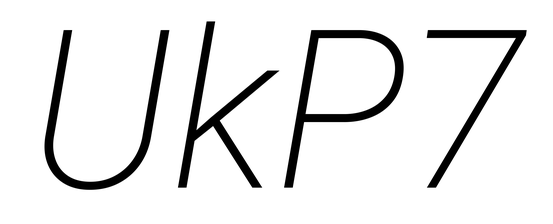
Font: Roboto-Italic_ExtraLight_Italic